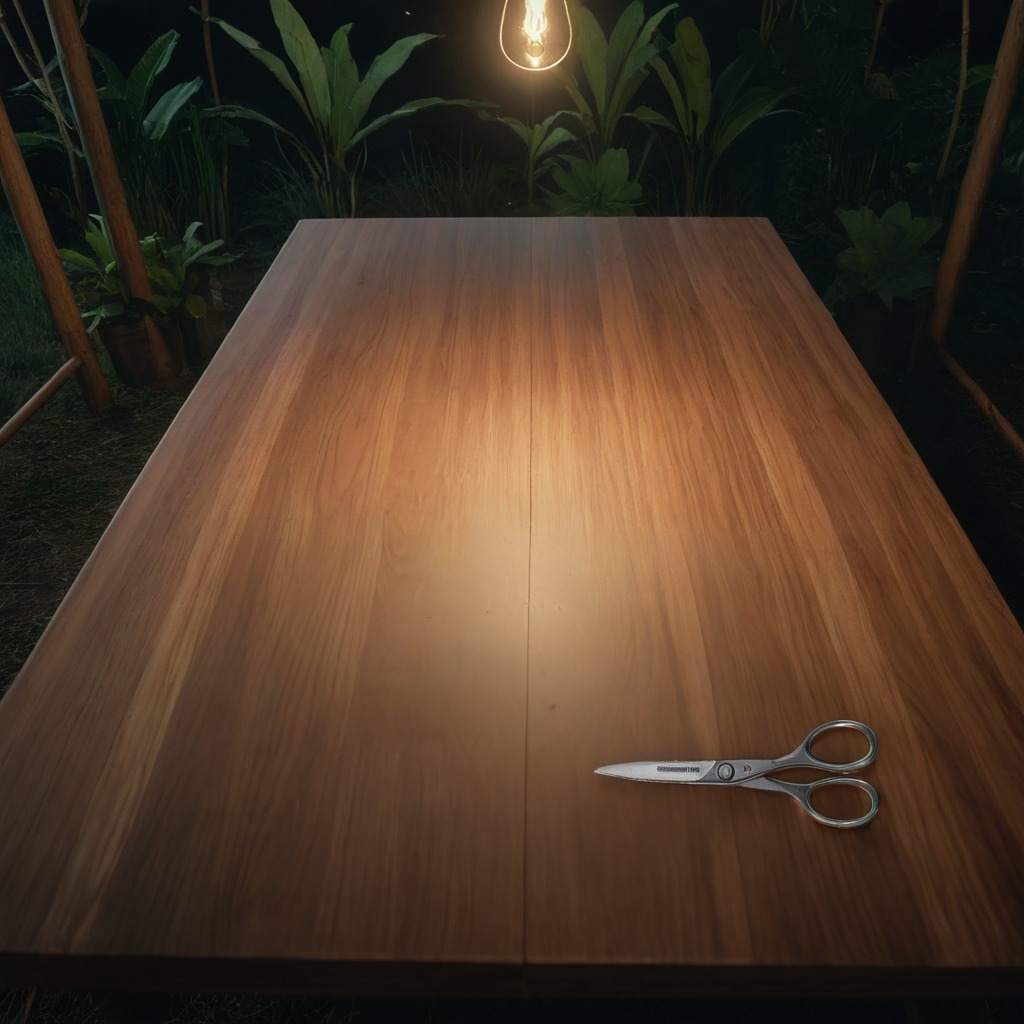
A scissor is lying on the wooden table.